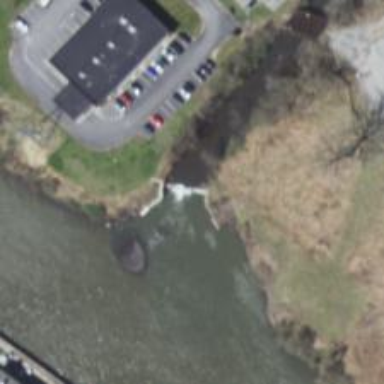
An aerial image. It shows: Weir along the waterway.